Question: I want to create something like this

But when I try to use such code:
'''
TabPageSelector(
controller: _tabController,
color: Color(0x21000000),
selectedColor: Colors.white,
),
'''
I get in result:
<URL>
What I can change for getting the exact result, which I showed in the first picture?
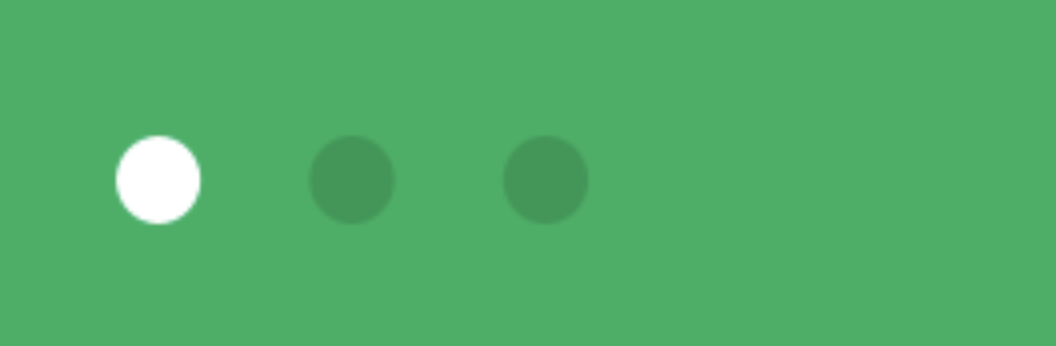
Answer: It's not supported by the 'TabPageSelector' widget, but you can create your own Widget, I create one for you, check the code and add the file to your project:
<URL>
Usage:
'''
MyTabPageSelector(
controller: _controller,
color: Color(0x21000000),
//borderColor: Colors.blue you can set your own color if you want
selectedColor: Colors.white,
)
'''